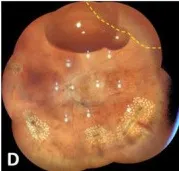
After the steamroller head position maneuver at 4 h post gas injection , after turning right.
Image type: endoscopy (gi_endoscopy)